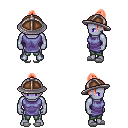
a pixel art fantasy rpg character, male body template, dark elf, purple skin, chain tabard jacket, teal pants, red short topknot hairstyle, chain helm, white slippers, four views (front, back, left, right), 2x2 character sprite sheet, small pixel art, hard edges, no anti-aliasing